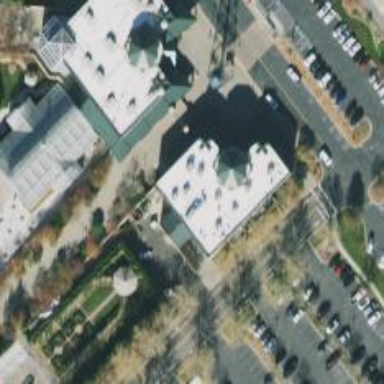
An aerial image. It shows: Museum building.